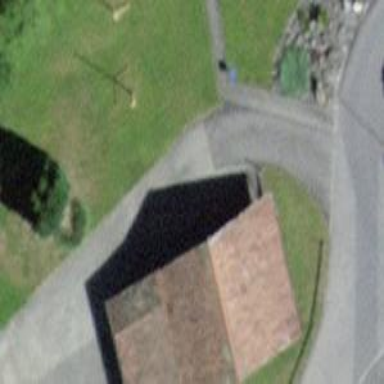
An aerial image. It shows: Barn.